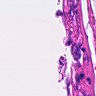
Metastatic tissue present: no